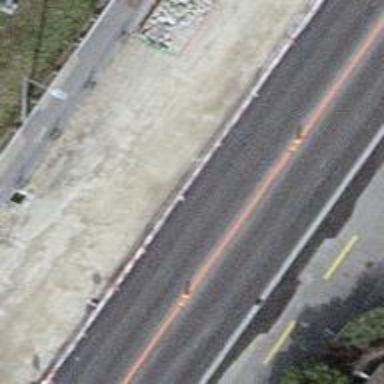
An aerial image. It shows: Primary highway with asphalt surface and sidewalks on both sides.